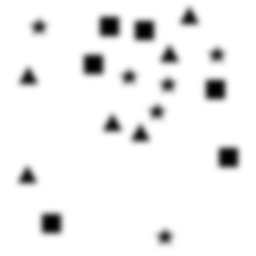
Squares: 6
Triangles: 6
Stars: 6
Total shapes: 18